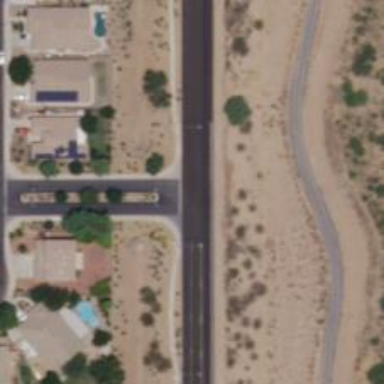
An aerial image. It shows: Residential road with asphalt surface and sidewalk on the left.